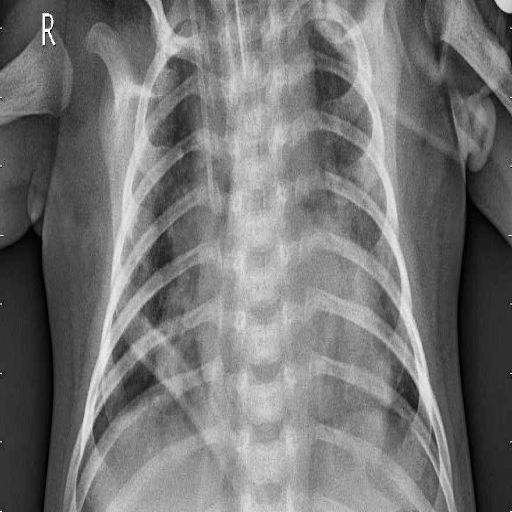
Finding: PNEUMONIA